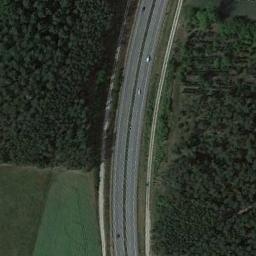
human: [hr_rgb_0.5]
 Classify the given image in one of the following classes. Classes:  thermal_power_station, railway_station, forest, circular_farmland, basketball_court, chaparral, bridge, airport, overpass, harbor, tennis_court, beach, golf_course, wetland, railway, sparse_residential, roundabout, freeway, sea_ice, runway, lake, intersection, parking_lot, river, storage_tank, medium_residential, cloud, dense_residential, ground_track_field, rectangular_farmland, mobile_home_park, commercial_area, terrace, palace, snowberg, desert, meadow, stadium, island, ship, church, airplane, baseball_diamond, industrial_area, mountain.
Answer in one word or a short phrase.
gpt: freeway